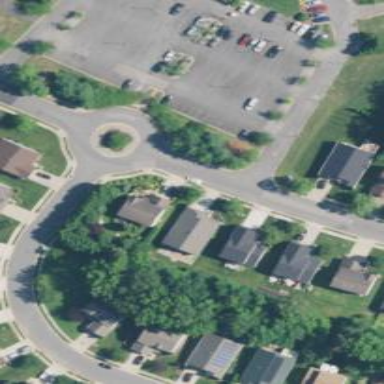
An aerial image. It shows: Roundabout on residential road.